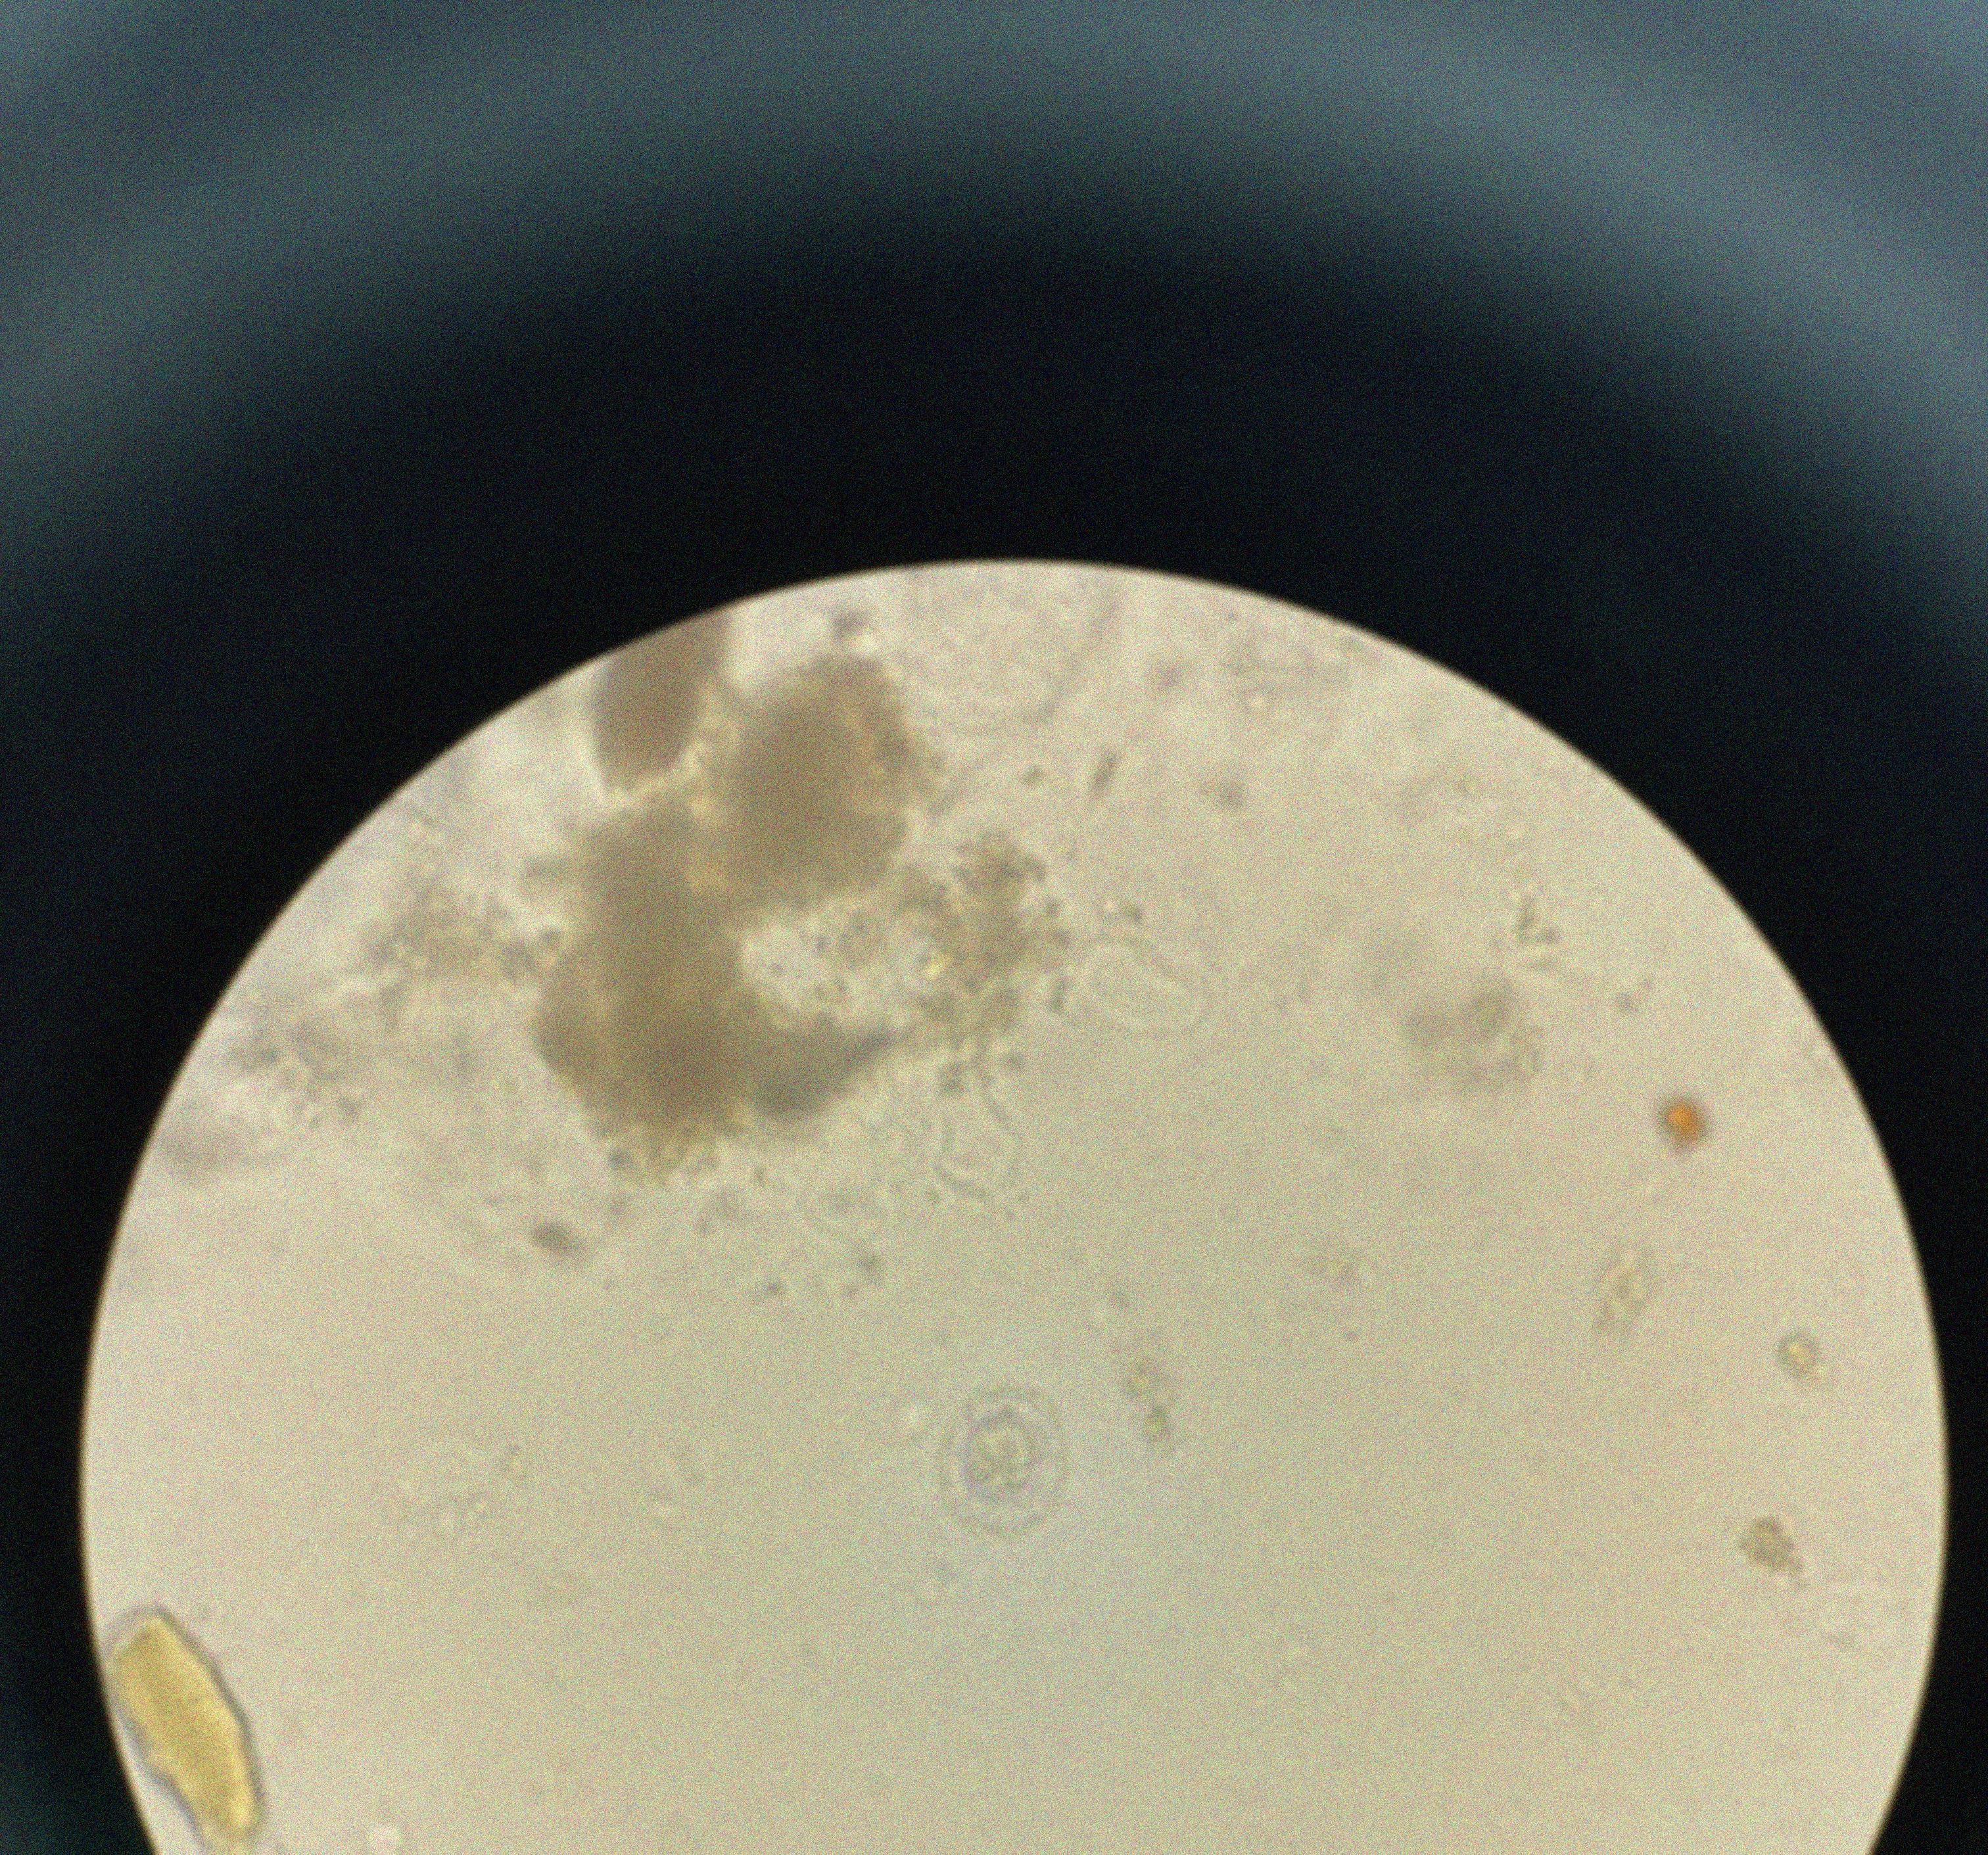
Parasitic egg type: Hymenolepis nana